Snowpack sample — Loveland Pass, Silver Plume, Colorado, USA (1/12/25, 11:40 AM MST)
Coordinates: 39.66, -105.88
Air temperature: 7 °F
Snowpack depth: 140 cm
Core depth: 10 cm
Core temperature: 41 °F
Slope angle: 11°, slope face: 30°
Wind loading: high
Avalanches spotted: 2
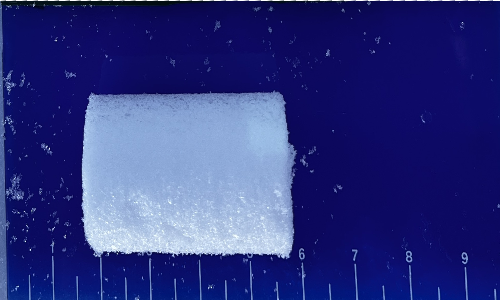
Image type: core
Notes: Pilot using slightly modified coring method that took too large segment for snow profile picturing, advised not to use in higher level models. Two avalanche on south face nearby, partially cloudy with light snow in the last 24 hours. Lots of wind loading on eastern features.